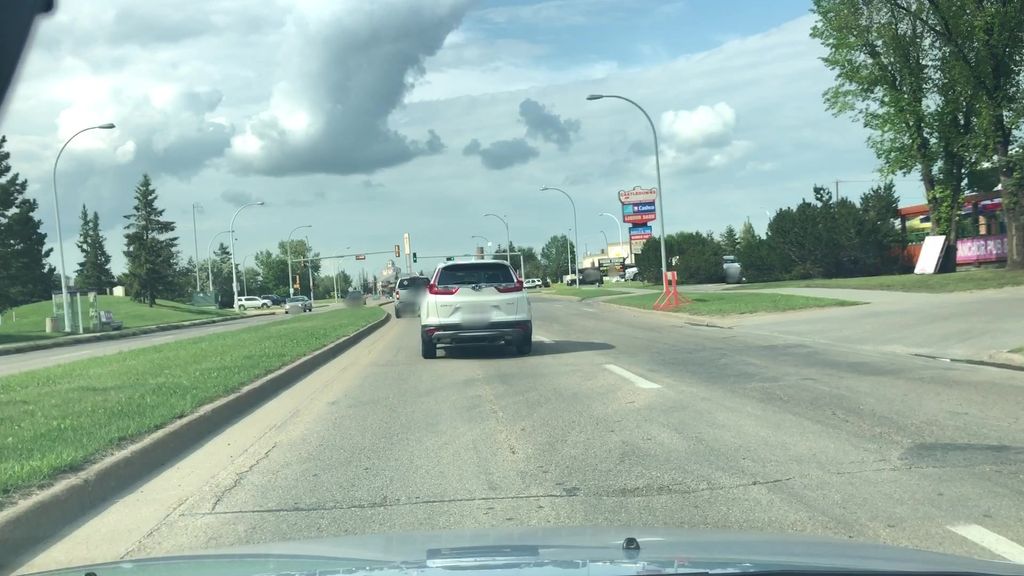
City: edmonton